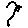
Label: bird